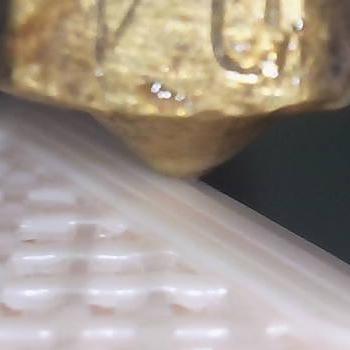
Flow rate: 100%